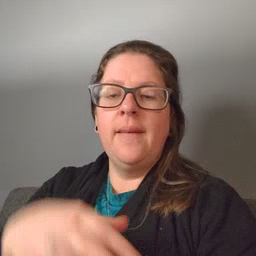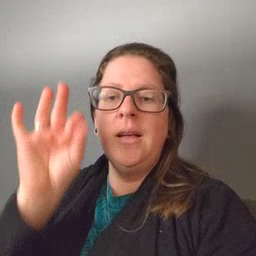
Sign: find